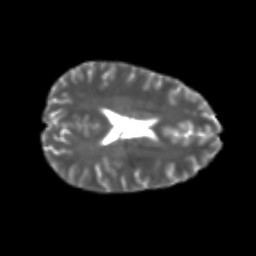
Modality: T2w
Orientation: axial
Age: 25
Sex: male
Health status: healthy
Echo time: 0.074 s